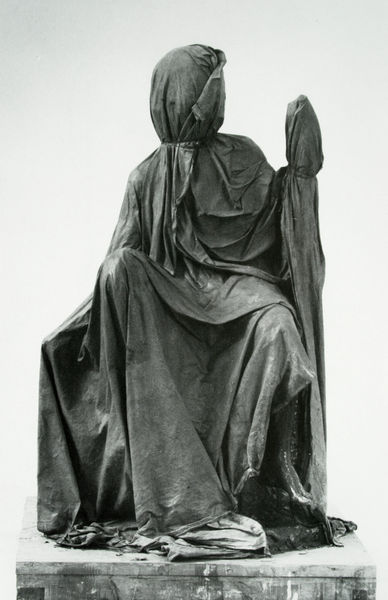
Titel: Mit Tüchern verhülltes Tonmodell Thorvaldsens "Hirtenknaben"
Künstler: Clemens Heinl
Institution: unbekannt
Schlagwörter: hand, kopf, mann, sitzen, frau, grau, schwarz, weiss, tuch, falten, mensch, sockel, spiegel, figur, sitzend, stoff, person, skulptur, faden, bronze, laken, knie, versteckt, fuss, gestus, verhüllt, verhüllung, paket, verpackt, christo, gestallt